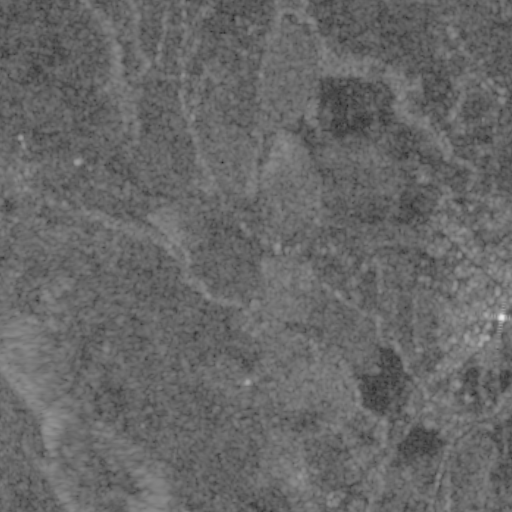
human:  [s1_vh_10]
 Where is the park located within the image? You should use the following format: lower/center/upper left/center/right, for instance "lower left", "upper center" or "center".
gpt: The park is located in the center right of the image.
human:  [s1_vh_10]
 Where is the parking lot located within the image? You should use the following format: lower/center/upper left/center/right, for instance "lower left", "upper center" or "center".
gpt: The parking lot is located in the lower right of the image.
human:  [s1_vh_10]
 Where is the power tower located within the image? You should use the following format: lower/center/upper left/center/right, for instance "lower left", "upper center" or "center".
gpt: The power tower is located in the lower left of the image.
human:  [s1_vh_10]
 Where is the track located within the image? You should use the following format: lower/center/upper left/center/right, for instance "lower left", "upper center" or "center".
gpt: The track is located in the center right of the image.
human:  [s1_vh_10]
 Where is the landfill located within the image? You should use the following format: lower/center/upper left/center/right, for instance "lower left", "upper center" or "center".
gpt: There is no landfill in the image.

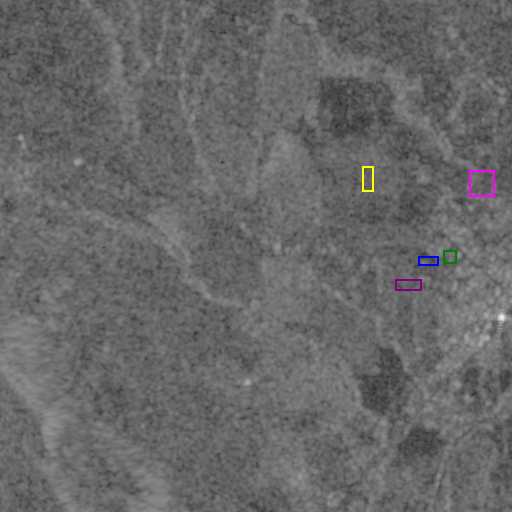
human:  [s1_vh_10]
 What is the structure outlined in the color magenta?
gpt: The structure outlined in magenta is a park.
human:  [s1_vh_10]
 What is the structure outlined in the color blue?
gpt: The structure outlined in blue is a parking lot.
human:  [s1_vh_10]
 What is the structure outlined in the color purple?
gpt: The structure outlined in purple is a track.
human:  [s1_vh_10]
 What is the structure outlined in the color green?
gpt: The structure outlined in green is a building.
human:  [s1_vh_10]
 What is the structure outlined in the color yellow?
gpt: The structure outlined in yellow is a building.
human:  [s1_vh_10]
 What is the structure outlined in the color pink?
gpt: There is no pink outline.